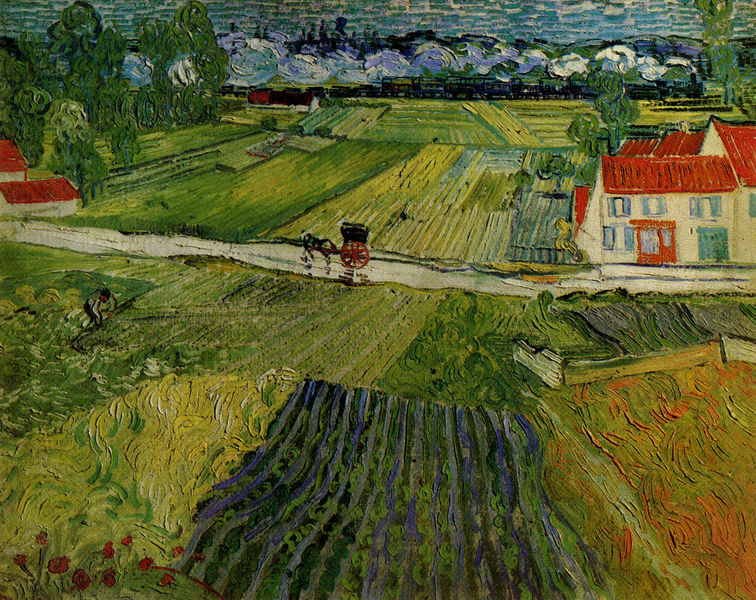
Titel: Landschaft mit Pferdewagen und Zug im Hintergrund
Künstler: Vincent van Gogh
Standort: Moskau
Institution: Puschkin-Museum für bildende Künste
Schlagwörter: baum, blau, gemälde, himmel, laub, mann, weiß, wolken, bäume, gelb, grün, impressionismus, landschaft, menschen, ocker, blume, blumen, fenster, frau, grau, hintergrund, orange, schwarz, strasse, tür, dach, gebäude, haus, rasen, rot, weg, wiese, wolke, beige, expressionismus, malerei, architektur, mensch, öl, ebene, feld, felder, horizont, häuser, natur, hütte, pastos, qualm, rauch, wiesen, land, wald, bauern, esel, fensterläden, karren, pferd, räder, hellblau, sommer, wellen, fassade, ort, acker, furchen, getreide, zug, dorf, dächer, farbe, hellgrün, lila, violett, landstraße, linien, bauernhof, kutsche, speichen, van gogh, arbeiter, karre, rad, wagen, wagenrad, dampf, duktus, monet, striche, bauer, regen, scheune, mohn, mohnblumen, sichel, vincent van gogh, laubwerk, eisenbahn, lokomotive, pinselstriche, ackerfurchen, kräftig, handschrift, sense, vincent, fuhrwerk, parzellen, nässe, ernten, arles, reliefartig, eselskarren, artischocken, schaffiert, artischockenfeld, dblau, felderw, iesen, vincent van goh